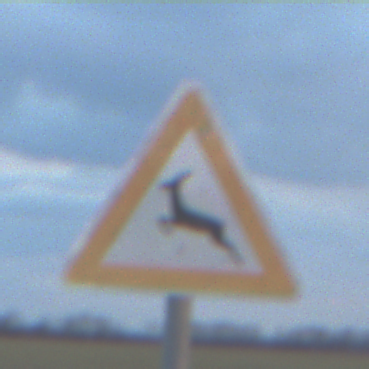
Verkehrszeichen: WildwechselRechts
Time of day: SunriseSunset
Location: Outdoor (Nature)
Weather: PartlyCloudy
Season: NotSpecified
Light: Natural